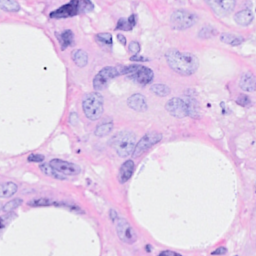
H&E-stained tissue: Breast